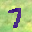
Label: 7